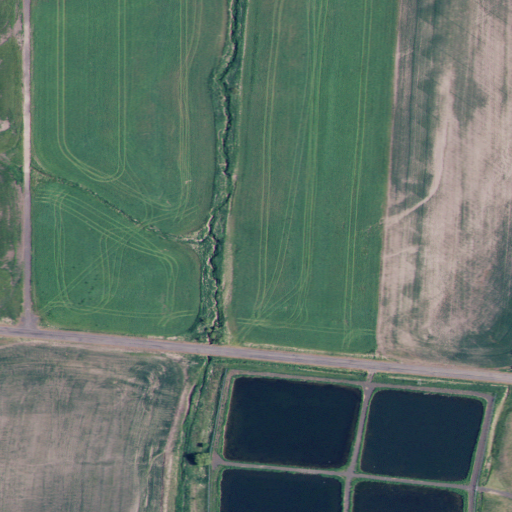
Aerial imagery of valley in Idaho named King Valley containing cultivated crops, low intensity development, open water, open development, herbaceous wetlands, and shrub